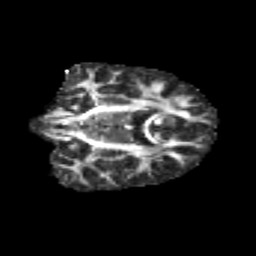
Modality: FA
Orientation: coronal
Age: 10
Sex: male
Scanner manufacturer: siemens
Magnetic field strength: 3 T
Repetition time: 3.8 s
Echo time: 0.07 s